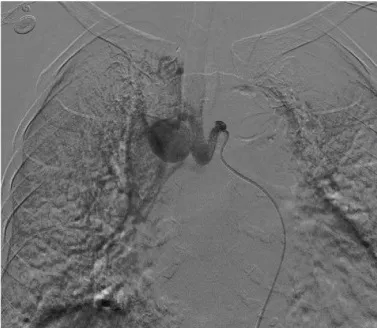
Diagnostic images of the patient with BAA. (C) Selective bronchial arteriography shows that the aneurysm was fed by a bronchial artery dilated by the descending aorta.
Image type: radiology (mri)